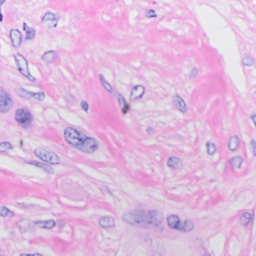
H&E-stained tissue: Breast